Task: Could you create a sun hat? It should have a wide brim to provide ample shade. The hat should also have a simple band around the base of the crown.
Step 83:
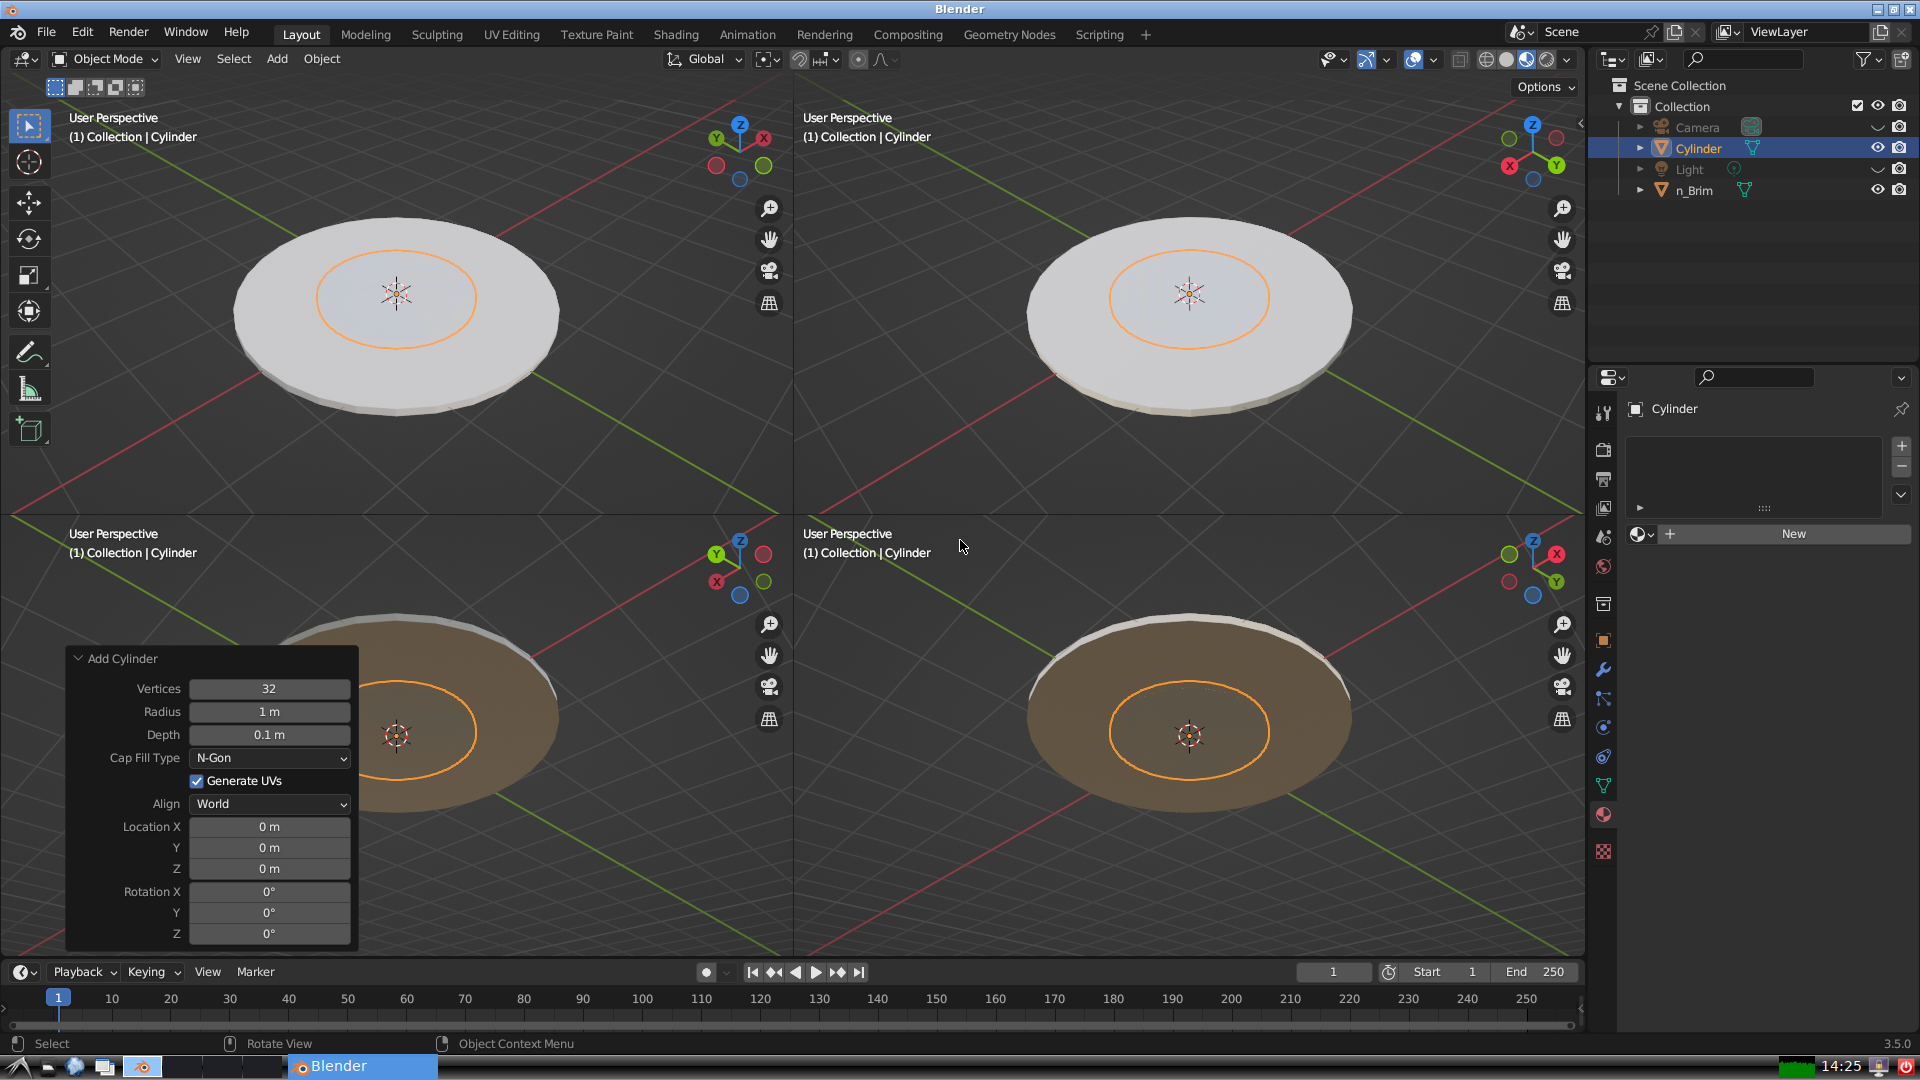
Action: {"mouse_move": [270, 731]}